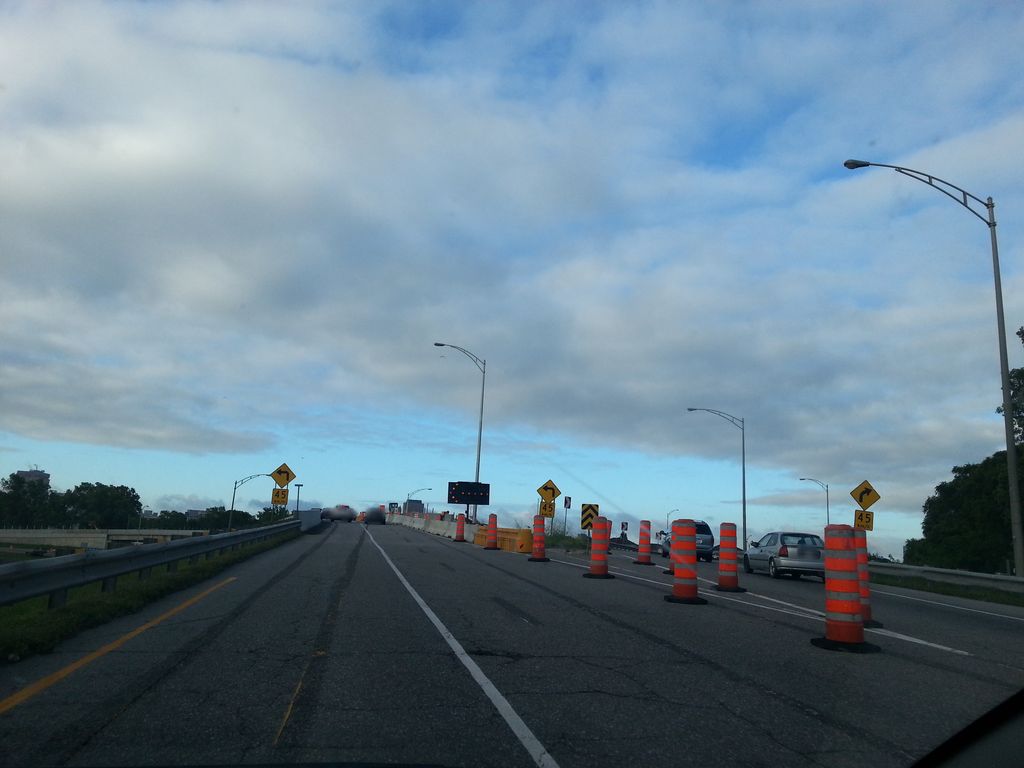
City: ottawa-gatineau